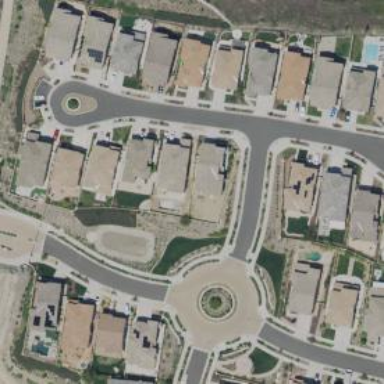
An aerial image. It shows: Residential road.